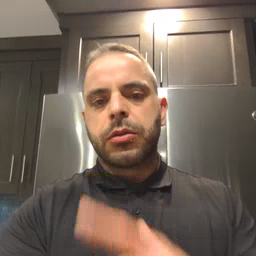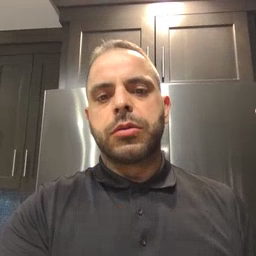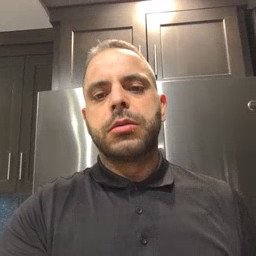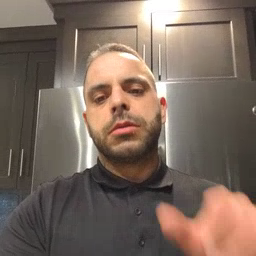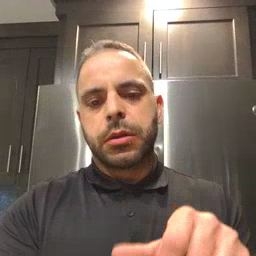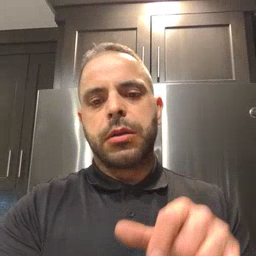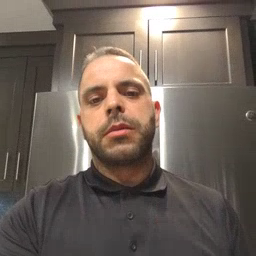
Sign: same